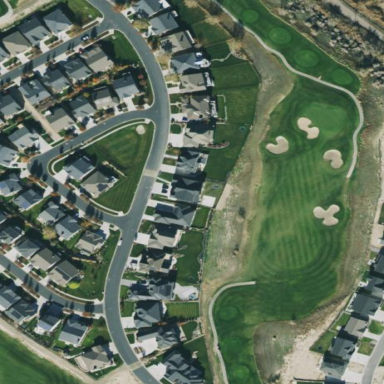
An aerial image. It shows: Rough area on grassy golf course.